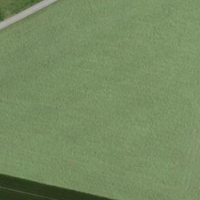
EUNIS habitat code: 52
Species observed at this site:
Mustela erminea